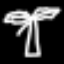
Label: palm tree